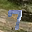
Label: 7